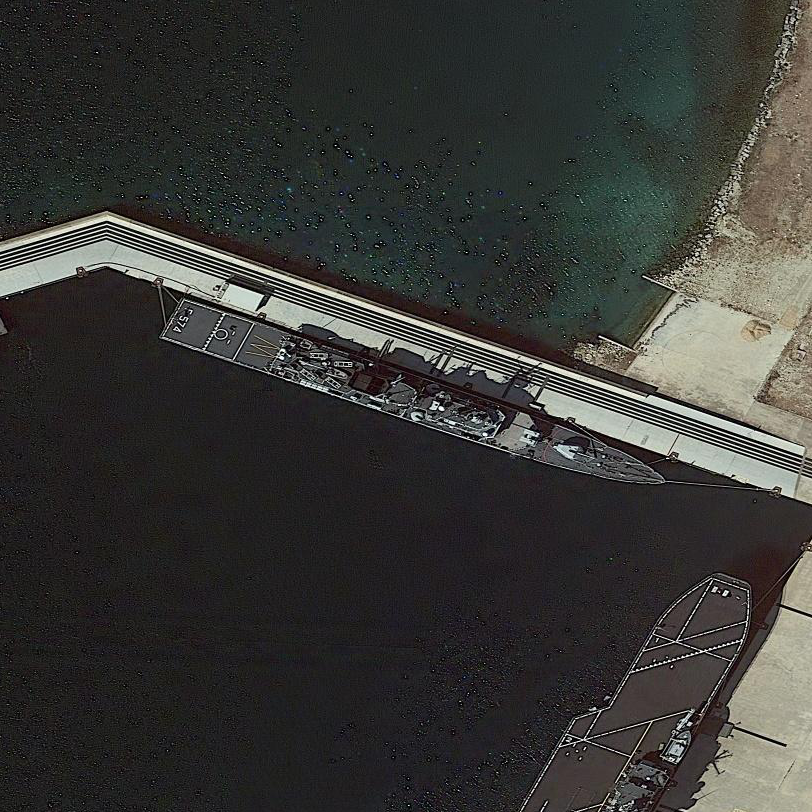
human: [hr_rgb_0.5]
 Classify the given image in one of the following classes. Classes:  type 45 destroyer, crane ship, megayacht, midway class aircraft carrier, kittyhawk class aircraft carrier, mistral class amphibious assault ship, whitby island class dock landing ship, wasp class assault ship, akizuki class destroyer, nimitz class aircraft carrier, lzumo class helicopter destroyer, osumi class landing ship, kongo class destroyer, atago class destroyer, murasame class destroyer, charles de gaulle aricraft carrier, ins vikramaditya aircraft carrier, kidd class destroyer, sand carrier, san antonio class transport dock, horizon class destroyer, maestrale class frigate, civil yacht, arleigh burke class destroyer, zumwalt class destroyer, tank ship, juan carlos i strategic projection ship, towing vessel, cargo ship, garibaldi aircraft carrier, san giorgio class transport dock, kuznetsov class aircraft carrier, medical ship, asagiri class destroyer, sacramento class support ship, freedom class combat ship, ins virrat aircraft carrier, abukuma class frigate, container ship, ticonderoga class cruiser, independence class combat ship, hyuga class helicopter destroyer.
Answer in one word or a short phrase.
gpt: Maestrale class frigate